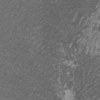
Label: not_dusty